Aerial crown-view tile of a tropical tree (Barro Colorado Island, Panama), acquired 20250414:
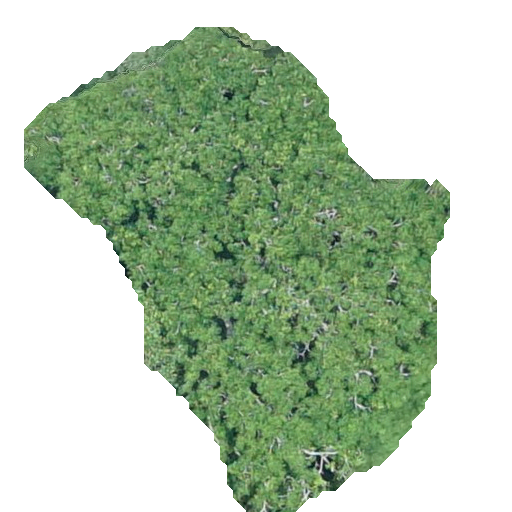
Species: Tabebuia rosea
GBIF accepted scientific name: Tabebuia rosea
Crown area: 181.559 m²